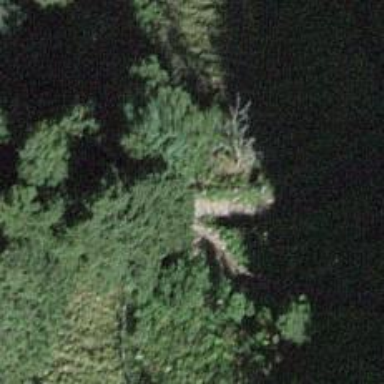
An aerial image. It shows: Bench.